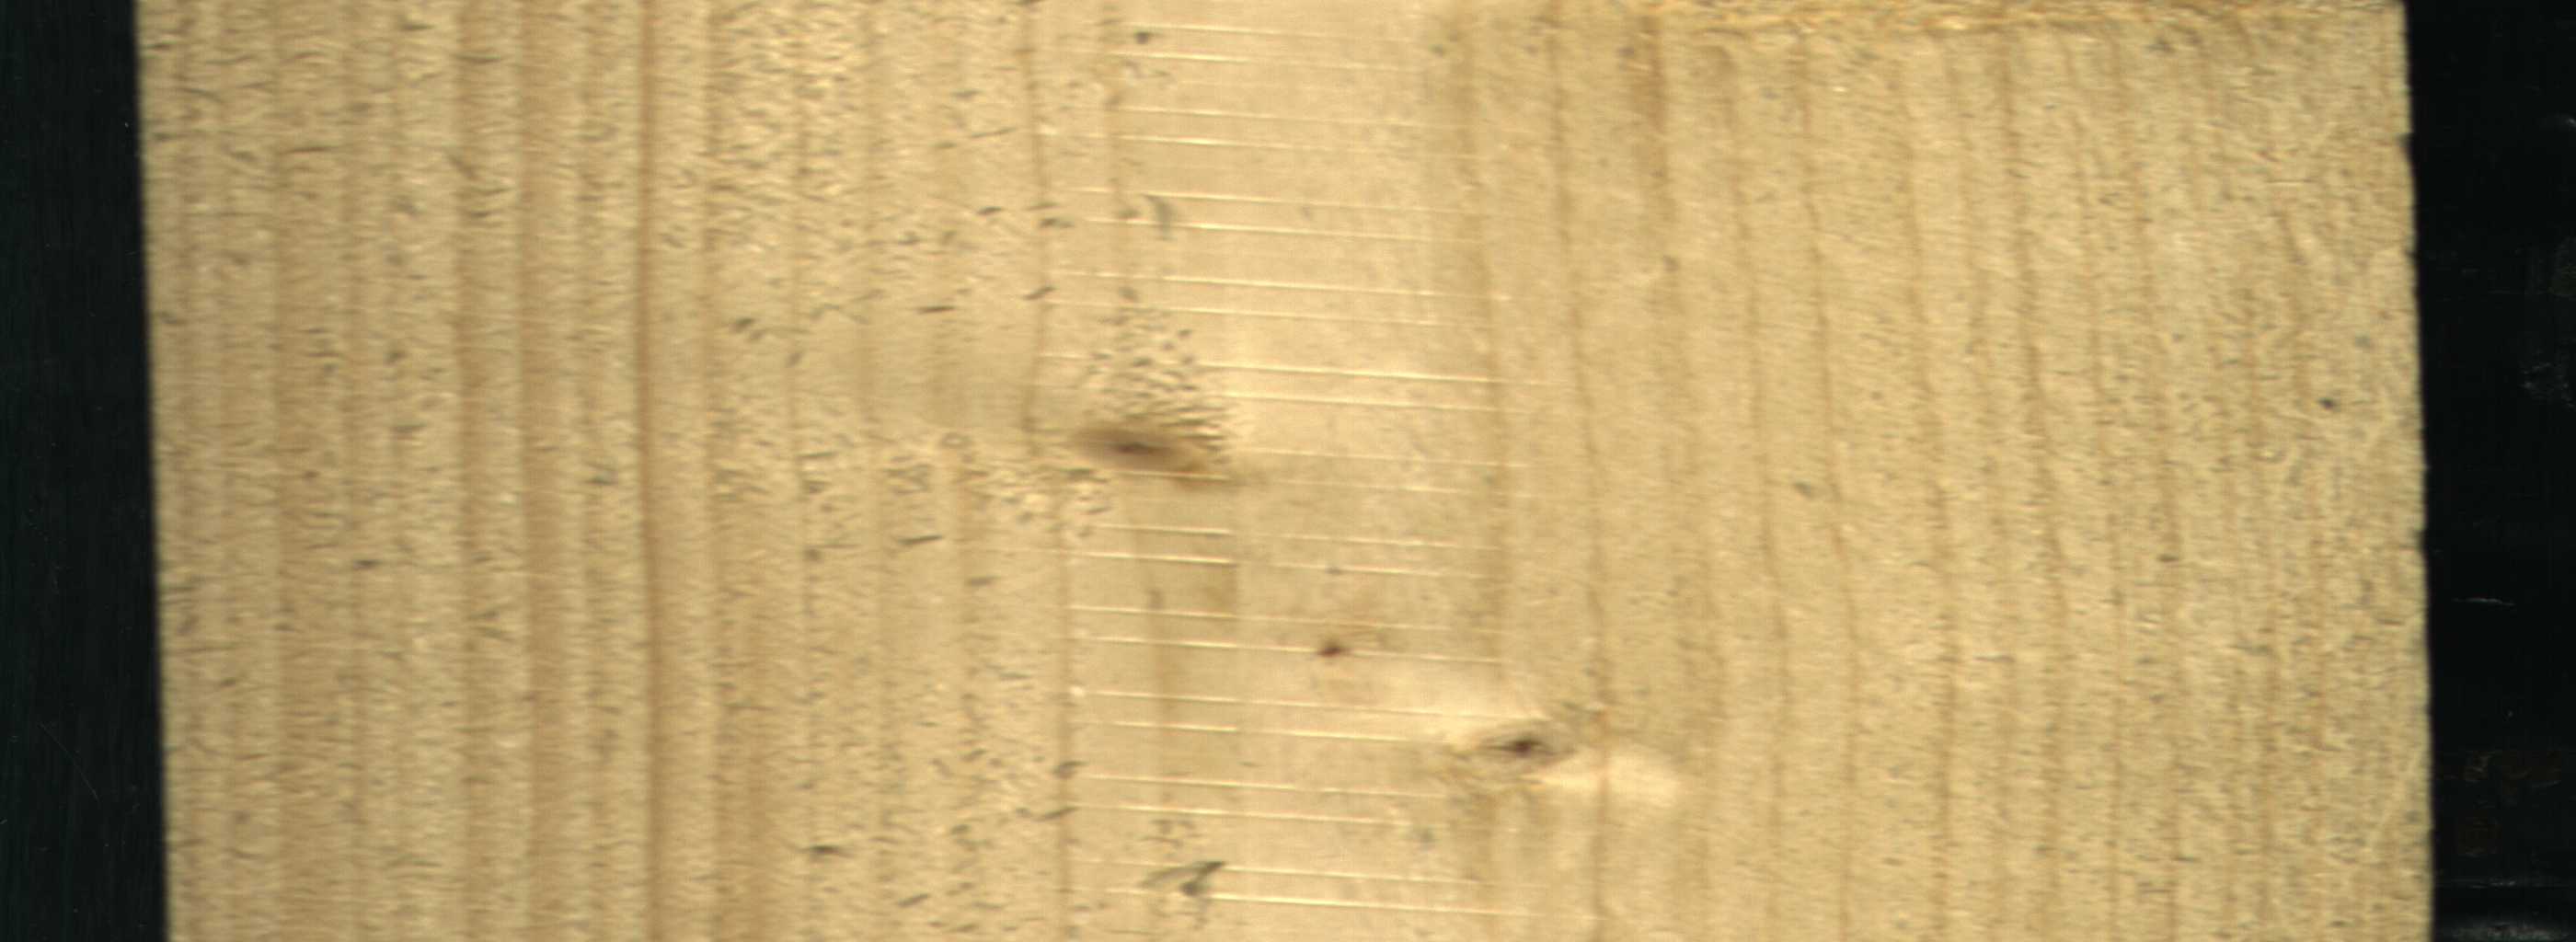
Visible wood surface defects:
Live_Knot
Live_Knot